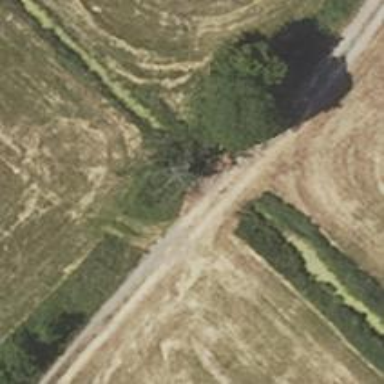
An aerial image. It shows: Culvert tunnel.